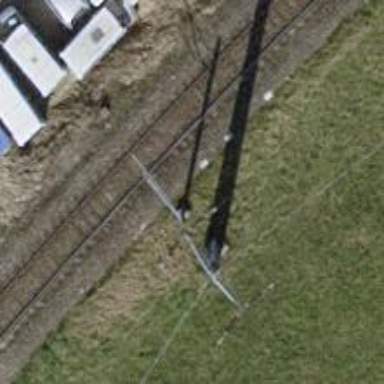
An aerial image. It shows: Power pole.